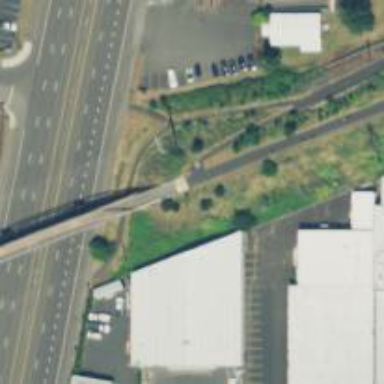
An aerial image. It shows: Path leading to bridge.